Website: slack
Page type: billing-address
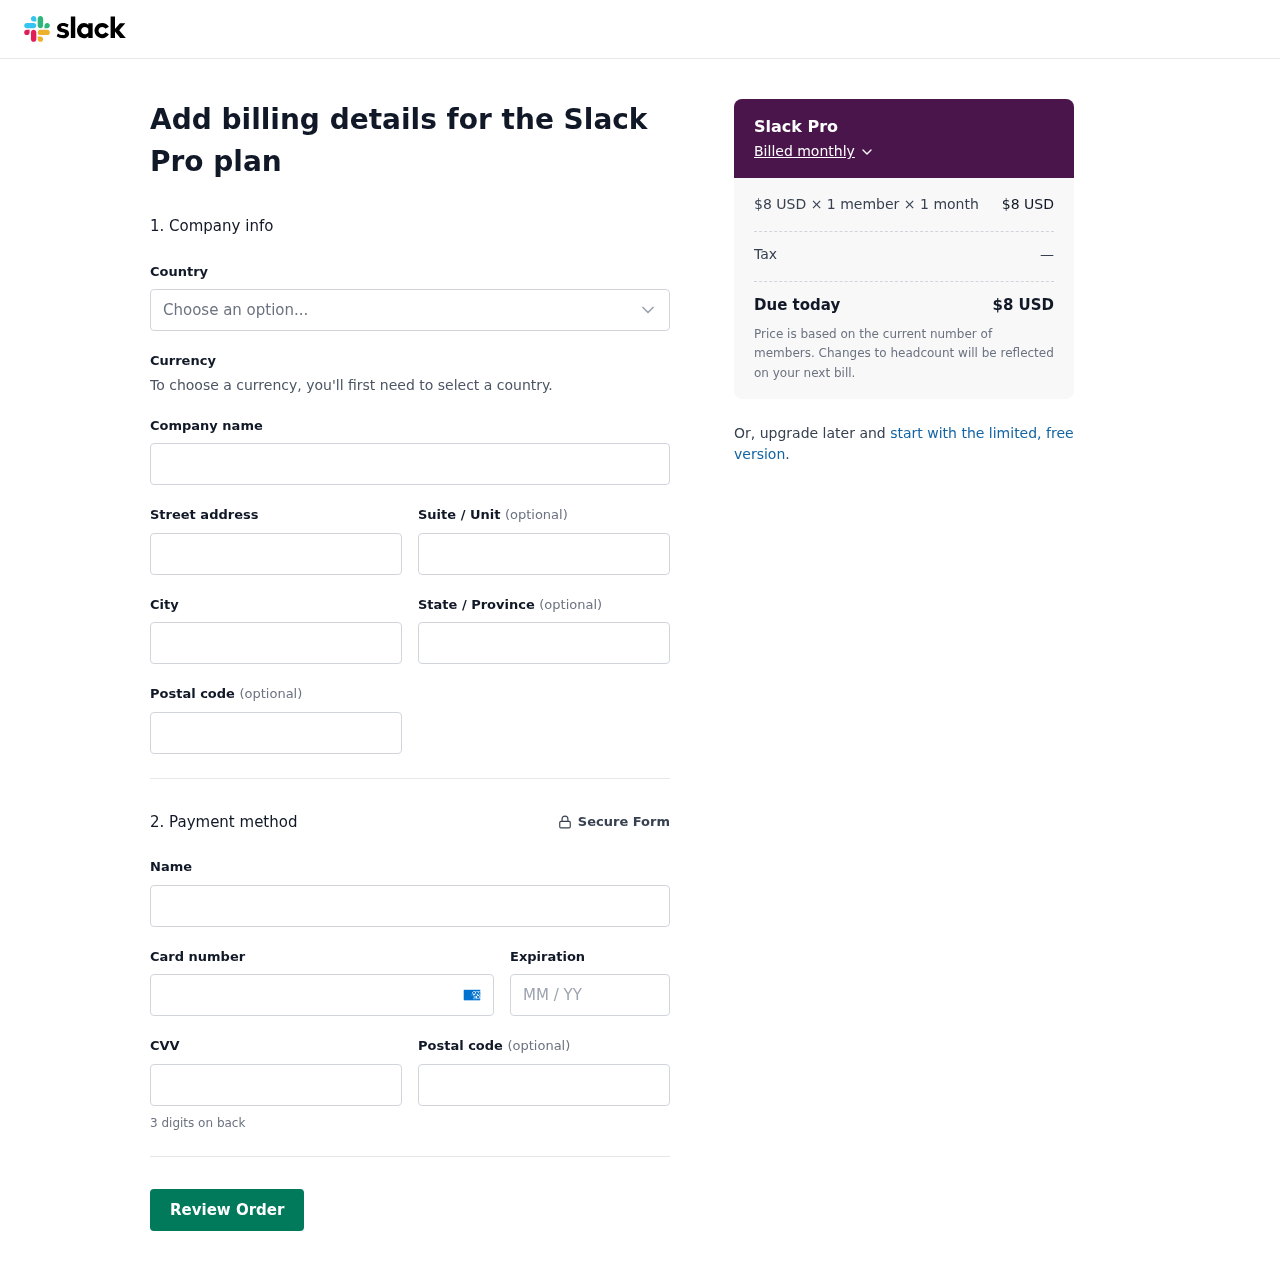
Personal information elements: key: PII_CARD_CVV
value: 1975
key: PII_CARD_EXPIRY
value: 11/27
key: PII_CARD_NUMBER
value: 3733 6518 0655 843
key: PII_CITY
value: South Kyle
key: PII_COMPANY
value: Garcia, Bautista and Michael
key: PII_COUNTRY
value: United States
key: PII_FULLNAME
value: Zachary Foster
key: PII_POSTCODE
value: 83436
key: PII_STATE
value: PR
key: PII_STREET
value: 57389 Jessica Ferry Suite 100
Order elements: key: ORDER_PLAN_PRICE
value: $8 USD
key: ORDER_NUM_MEMBERS
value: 1 member
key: ORDER_NUM_MONTHS
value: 1 month
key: ORDER_SUBTOTAL
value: $8 USD
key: ORDER_TAX
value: —
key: ORDER_TOTAL
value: $8 USD